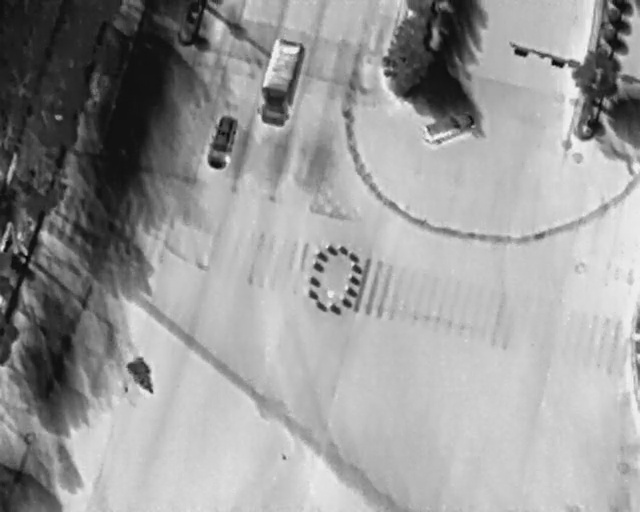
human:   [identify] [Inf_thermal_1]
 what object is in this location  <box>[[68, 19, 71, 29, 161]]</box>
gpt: <ref>1 medium car at the top right</ref>

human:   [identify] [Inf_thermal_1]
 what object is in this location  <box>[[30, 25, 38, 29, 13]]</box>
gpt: <ref>1 medium car at the top</ref>